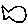
Label: fish